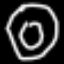
Label: donut